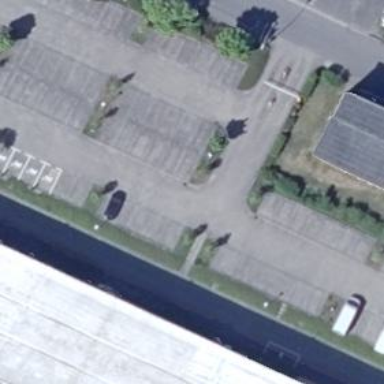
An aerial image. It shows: Parking area with surface.